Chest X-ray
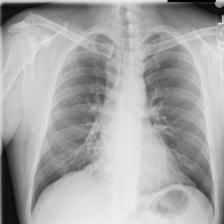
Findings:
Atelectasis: negative
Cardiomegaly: negative
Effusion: negative
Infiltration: negative
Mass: negative
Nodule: negative
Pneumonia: negative
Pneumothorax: negative
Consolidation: negative
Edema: negative
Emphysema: negative
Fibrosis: negative
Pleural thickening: negative
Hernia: negative